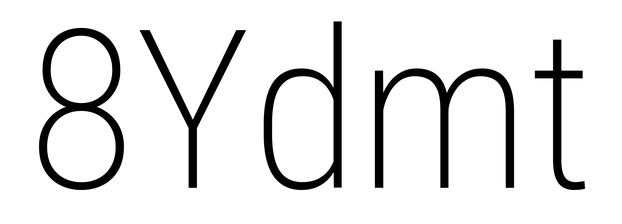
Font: Roboto_Condensed_ExtraLight